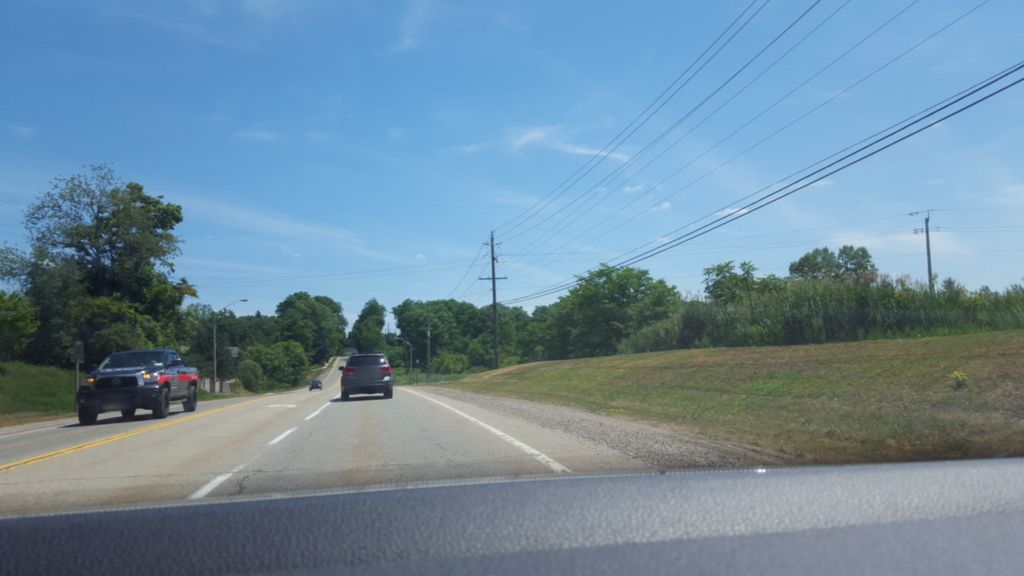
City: hamilton